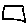
Label: square